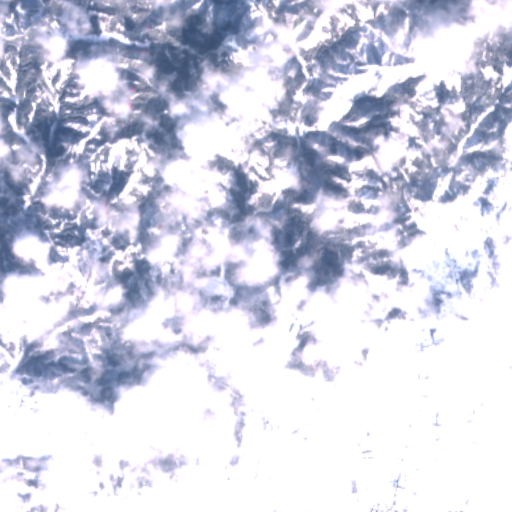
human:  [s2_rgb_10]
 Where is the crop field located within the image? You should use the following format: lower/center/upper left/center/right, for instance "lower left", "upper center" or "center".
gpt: The crop field is located in the lower right of the image.
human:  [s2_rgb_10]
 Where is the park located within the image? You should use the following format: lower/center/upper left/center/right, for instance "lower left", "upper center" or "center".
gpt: The park is located in the lower right of the image.
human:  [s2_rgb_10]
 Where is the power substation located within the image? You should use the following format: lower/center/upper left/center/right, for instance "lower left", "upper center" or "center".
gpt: The power substation is located in the lower right of the image.
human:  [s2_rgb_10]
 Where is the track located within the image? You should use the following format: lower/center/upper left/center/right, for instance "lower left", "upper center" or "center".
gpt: The track is located in the lower right of the image.
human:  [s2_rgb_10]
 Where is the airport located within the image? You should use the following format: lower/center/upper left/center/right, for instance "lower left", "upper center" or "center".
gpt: There is no airport in the image.